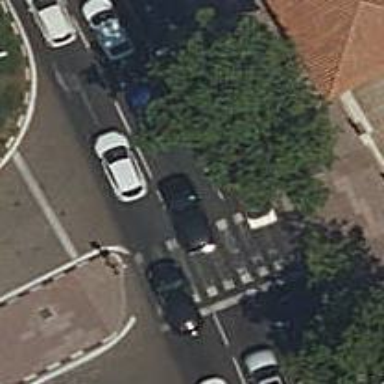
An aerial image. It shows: Road with traffic signals at crossing. The crossing is equipped with signals.